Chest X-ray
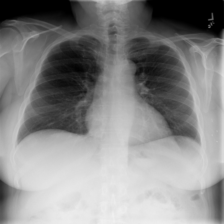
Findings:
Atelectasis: negative
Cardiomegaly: negative
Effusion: negative
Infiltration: negative
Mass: negative
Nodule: negative
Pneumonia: negative
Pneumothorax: negative
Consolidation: negative
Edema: negative
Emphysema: negative
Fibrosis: negative
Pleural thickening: negative
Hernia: negative